Question: Lets say I copy a complete HTML table (when each and every 'tr' and 'td' has extra attributes)
into a String. How can I take all the contents (what is between the tags) and create an 2D array that is organized like the original table?
For example for this table:
'''
<table border="1">
<tr align= "center">
<td align="char">TD1</td>
<td>td1</td>
<td align="char">TD1</td>
<td>td1</td>
</tr>
<tr>
<td>TD2</td>
<td>tD2</td>
<td class="bold>Td2</td>
<td>td2</td>
</tr>
</table>
'''
I want this array:

PS: I know I can use regex but it would be extremely complicated. I want a tool like JSoup that can do all the work automatically without much code writing
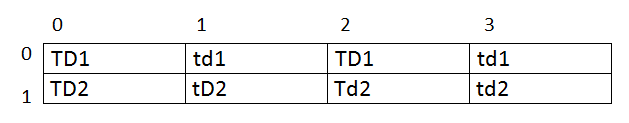
Answer: This is how it could be done using JSoup (<URL>.
'''
Document doc = Jsoup.parse(html);
Elements tables = doc.select("table");
for (Element table : tables) {
Elements trs = table.select("tr");
String[][] trtd = new String[trs.size()][];
for (int i = 0; i < trs.size(); i++) {
Elements tds = trs.get(i).select("td");
trtd[i] = new String[tds.size()];
for (int j = 0; j < tds.size(); j++) {
trtd[i][j] = tds.get(j).text();
}
}
// trtd now contains the desired array for this table
}
'''
Also, the 'class' attribute value is not closed properly here in your example:
'''
<td class="bold>Td2</td>
'''
it should be
'''
<td class="bold">Td2</td>
'''